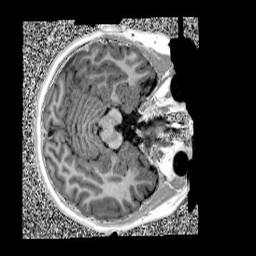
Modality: UNIT1
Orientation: axial
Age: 10
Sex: female
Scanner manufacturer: siemens
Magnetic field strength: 3 T
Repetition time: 4 s
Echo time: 0.00299 s